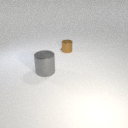
large gray metal cylinder in front of small brown metal cylinder